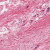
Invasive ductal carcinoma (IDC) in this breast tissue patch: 0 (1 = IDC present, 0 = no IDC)